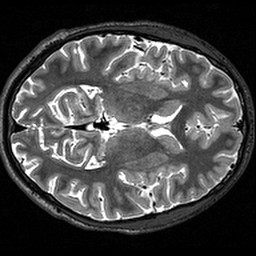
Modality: T2w
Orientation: axial
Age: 23
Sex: male
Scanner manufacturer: siemens
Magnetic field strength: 3 T
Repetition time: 3.2 s
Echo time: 0.567 s